Question: So just starting with Rgraphviz and for some reason it crossing lines on my really simple graph.
'''
A = matrix(c(0,0,0,0,1,
1,0,0,0,0,
1,0,0,0,0,
1,0,0,0,0,
0,1,1,1,0),
ncol=5, byrow=TRUE)
rownames(A)=c(1,2,3,4,5)
colnames(A)=c(1,2,3,4,5)
library(Rgraphviz)
am.graph<-new("graphAM", adjMat=A, edgemode="directed")
am.graph
plot(am.graph, attrs = list(node = list(fillcolor = "lightblue"),
edge = list(arrowsize=0.5)))
'''

Any help is appreciated
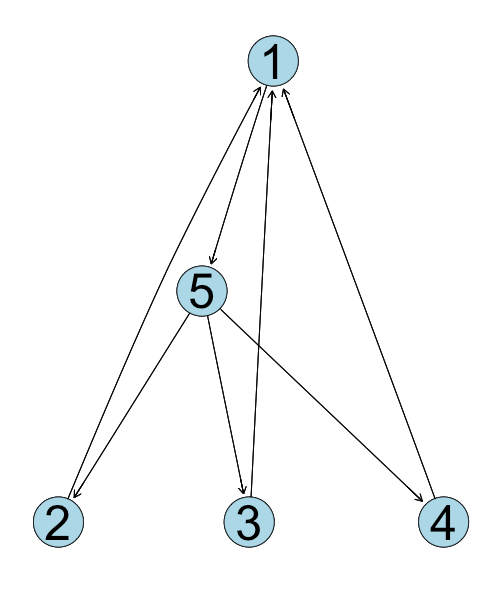
Answer: 'RGraphiviz' offers a number of layout algorithms, see ?GraphvizLayouts. The default, used in your example, is the "dot" algorithm, which gives a hierarchical layout. One of the alternatives, "twopi", takes one of the nodes as a root and arranges the remaining nodes in a series of concentric circles about this root. This second algorithm can be used here to avoid crossed lines in the graph.
By default, "twopi" uses node 1 as the root:
'''
plot(am.graph, "twopi",
attrs = list(node = list(fillcolor = "lightblue"),
edge = list(arrowsize=0.5)))
'''

However, we can change this via the attributes (see ?GraphvizAttributes) to set node 2 as the root:
'''
plot(am.graph, "twopi",
attrs = list(graph = list(root = 2),
node = list(fillcolor = "lightblue"),
edge = list(arrowsize=0.5)))
'''
which perhaps gives a layout closer to what you would like: